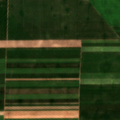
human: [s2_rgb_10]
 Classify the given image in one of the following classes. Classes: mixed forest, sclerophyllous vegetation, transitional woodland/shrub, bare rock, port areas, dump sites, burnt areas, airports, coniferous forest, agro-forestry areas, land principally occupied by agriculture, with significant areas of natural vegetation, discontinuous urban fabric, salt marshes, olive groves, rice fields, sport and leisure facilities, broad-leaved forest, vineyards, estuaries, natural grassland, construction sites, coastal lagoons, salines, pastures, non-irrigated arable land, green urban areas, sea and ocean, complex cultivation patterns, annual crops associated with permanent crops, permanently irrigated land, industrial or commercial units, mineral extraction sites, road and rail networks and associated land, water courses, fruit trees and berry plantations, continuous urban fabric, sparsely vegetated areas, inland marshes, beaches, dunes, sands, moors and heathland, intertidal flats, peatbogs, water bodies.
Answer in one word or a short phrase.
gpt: non-irrigated arable land